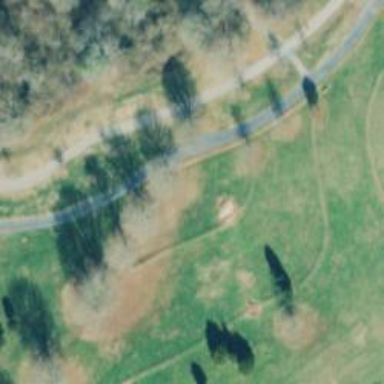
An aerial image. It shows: Disc golf tee.